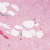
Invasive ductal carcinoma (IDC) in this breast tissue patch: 0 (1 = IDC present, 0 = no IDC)